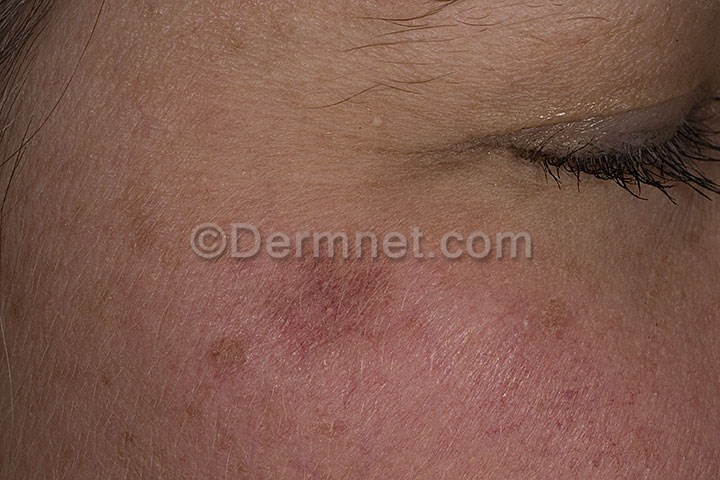
Disease: Actinic Keratosis Basal Cell Carcinoma and other Malignant Lesions